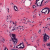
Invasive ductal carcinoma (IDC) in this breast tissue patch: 0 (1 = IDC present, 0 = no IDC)